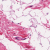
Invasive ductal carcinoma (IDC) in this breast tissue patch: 0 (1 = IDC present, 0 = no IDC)